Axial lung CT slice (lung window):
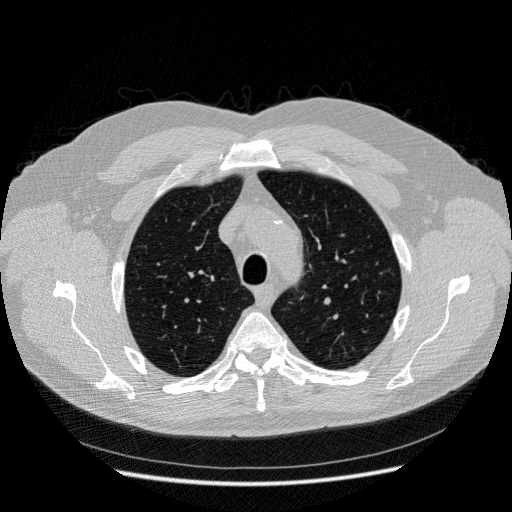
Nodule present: no